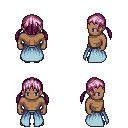
a pixel art fantasy rpg character, male body template, human, dark skin, overskirt, teal pants, pink twin-tailed hairstyle, gray slippers, four views (front, back, left, right), 2x2 character sprite sheet, small pixel art, hard edges, no anti-aliasing